Field crop: maize
Growth stage: 2
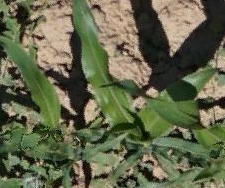
Species: maize